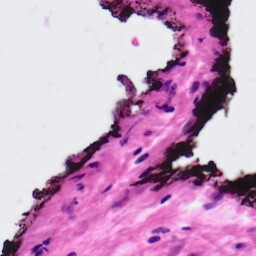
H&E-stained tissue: Ovarian